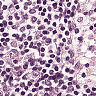
Metastatic tissue present: no